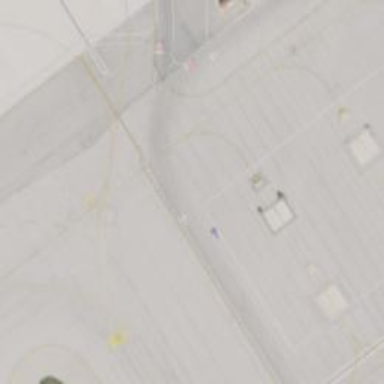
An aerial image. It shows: Image of taxiway at airport.